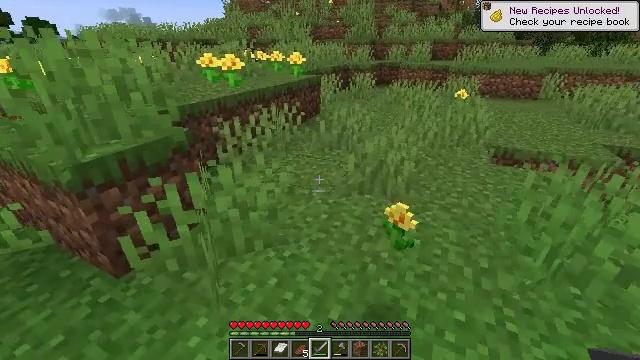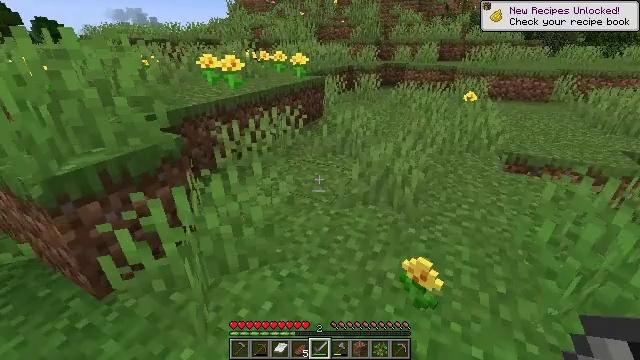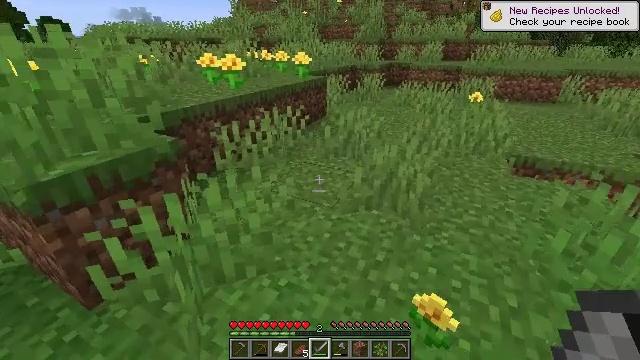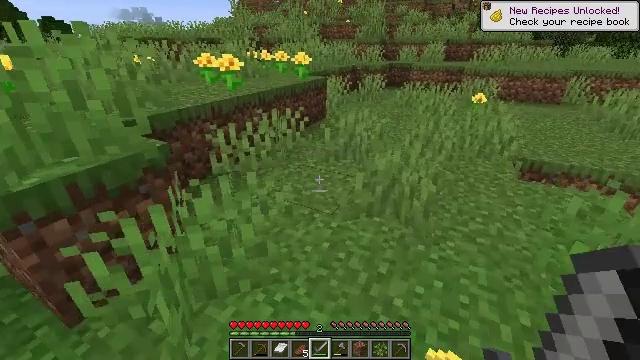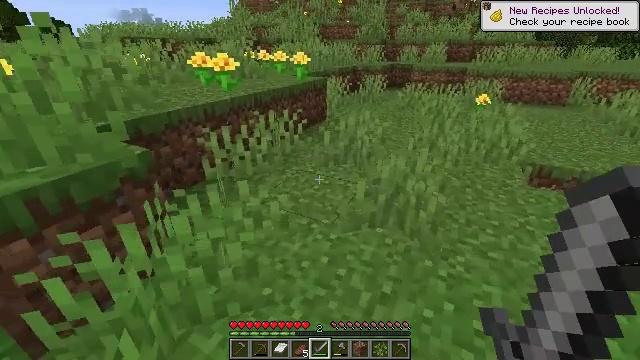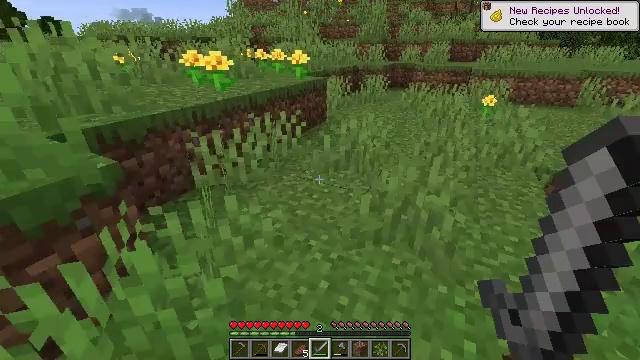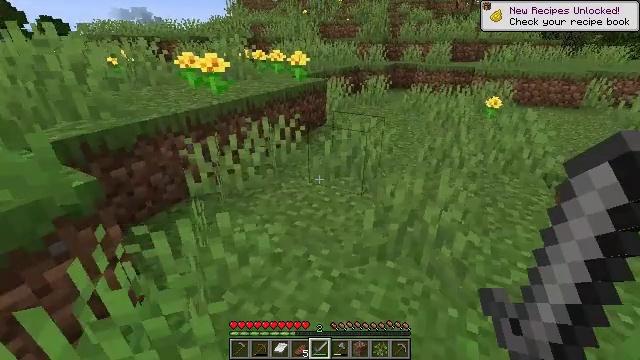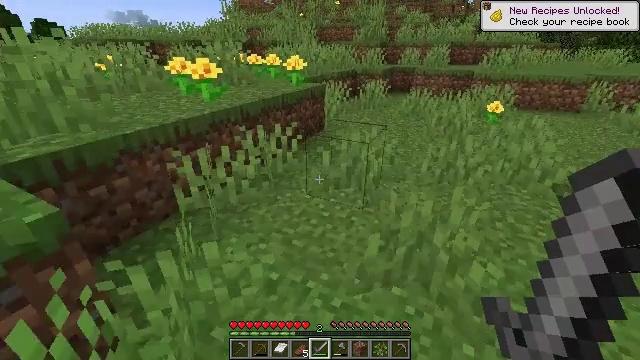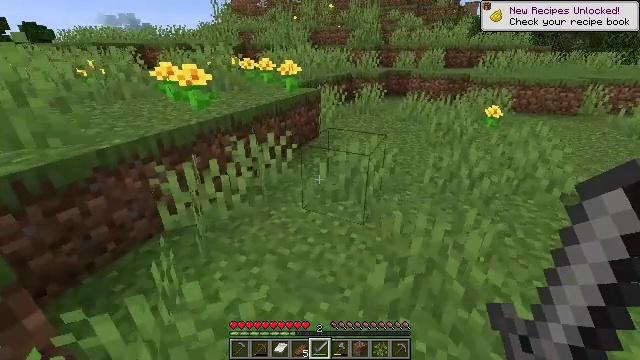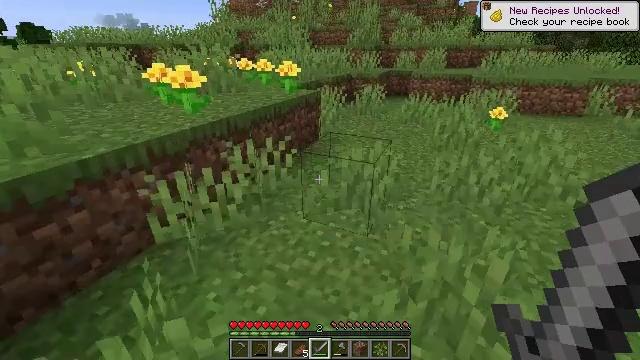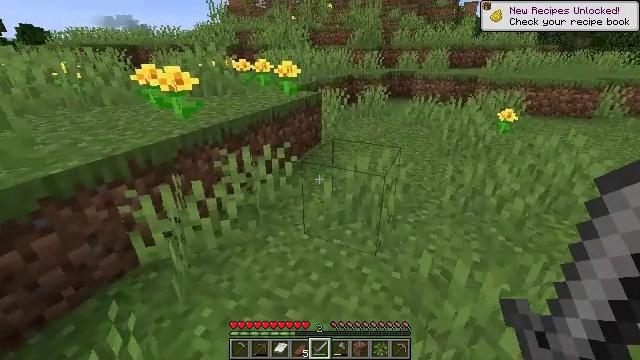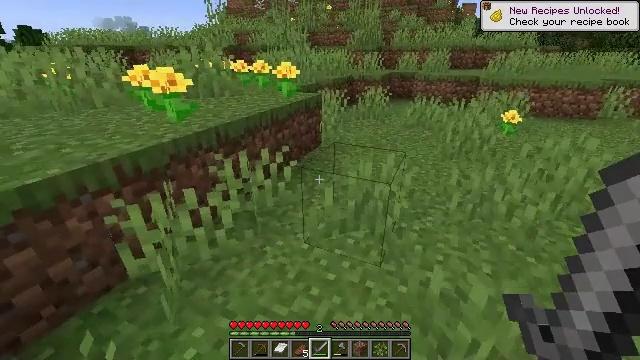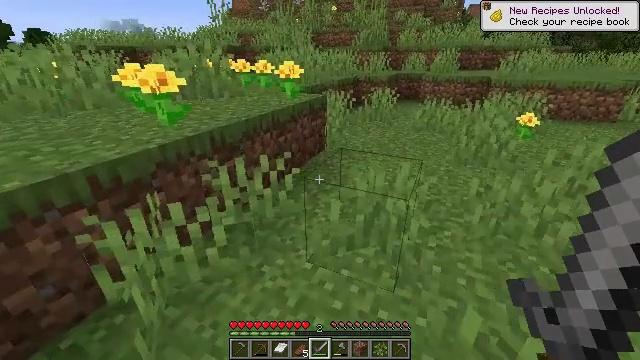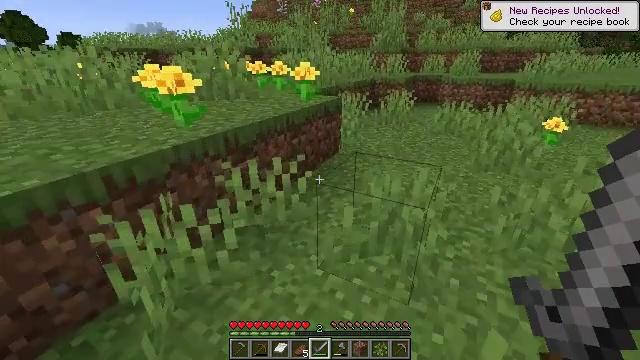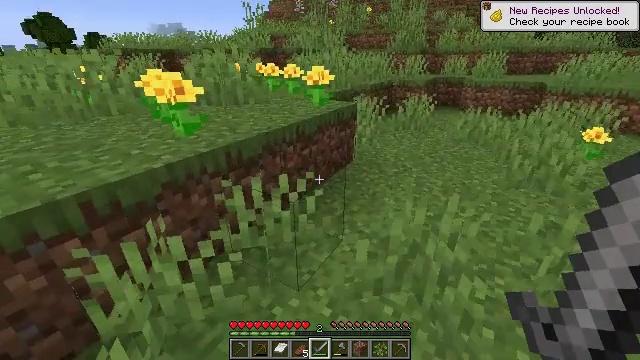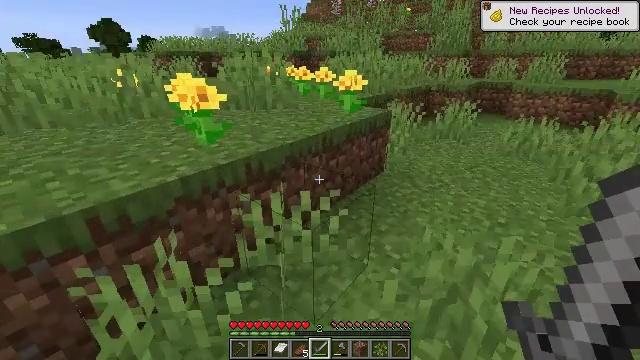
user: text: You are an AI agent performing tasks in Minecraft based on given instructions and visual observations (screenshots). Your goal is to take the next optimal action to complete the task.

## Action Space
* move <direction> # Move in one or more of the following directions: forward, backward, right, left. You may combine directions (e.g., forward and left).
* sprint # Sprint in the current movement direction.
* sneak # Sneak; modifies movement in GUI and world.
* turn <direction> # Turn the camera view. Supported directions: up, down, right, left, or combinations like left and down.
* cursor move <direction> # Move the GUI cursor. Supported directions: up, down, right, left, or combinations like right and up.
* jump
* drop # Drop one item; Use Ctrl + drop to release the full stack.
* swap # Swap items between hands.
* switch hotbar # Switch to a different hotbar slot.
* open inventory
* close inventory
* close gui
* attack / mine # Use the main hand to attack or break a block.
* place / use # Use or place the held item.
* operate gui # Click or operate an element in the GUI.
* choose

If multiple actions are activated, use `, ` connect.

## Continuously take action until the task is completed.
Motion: motion action
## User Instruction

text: Gather dandelions in the field.
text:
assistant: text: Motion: move forward
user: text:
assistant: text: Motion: move forward
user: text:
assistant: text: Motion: move forward
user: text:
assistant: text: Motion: move forward
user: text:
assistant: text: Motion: move forward
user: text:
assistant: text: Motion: move forward
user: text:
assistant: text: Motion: move forward
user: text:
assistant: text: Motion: move forward, turn right
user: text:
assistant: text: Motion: move forward
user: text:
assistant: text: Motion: move forward
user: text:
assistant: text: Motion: move forward
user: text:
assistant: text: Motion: move forward
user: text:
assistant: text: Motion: move forward, turn left
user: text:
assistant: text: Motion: move forward, turn left
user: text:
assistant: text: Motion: move forward, turn left
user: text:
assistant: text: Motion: move forward, turn left
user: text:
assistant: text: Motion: move forward, turn left
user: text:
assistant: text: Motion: move forward, turn left
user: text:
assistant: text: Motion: move forward, turn left, jump
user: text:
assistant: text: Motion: move forward, turn left, jump
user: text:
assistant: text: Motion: move forward, turn left, jump
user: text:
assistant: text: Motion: move forward, turn left, jump
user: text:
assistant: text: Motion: move forward, turn left and down, jump
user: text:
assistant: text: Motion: move forward, turn left and down, jump
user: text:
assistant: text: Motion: move forward, turn left, jump
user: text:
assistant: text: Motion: move forward, turn left, jump
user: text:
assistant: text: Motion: move forward, jump
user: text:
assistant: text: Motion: move forward
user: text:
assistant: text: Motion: move forward, turn right and down
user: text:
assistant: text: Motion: move forward, turn right and down